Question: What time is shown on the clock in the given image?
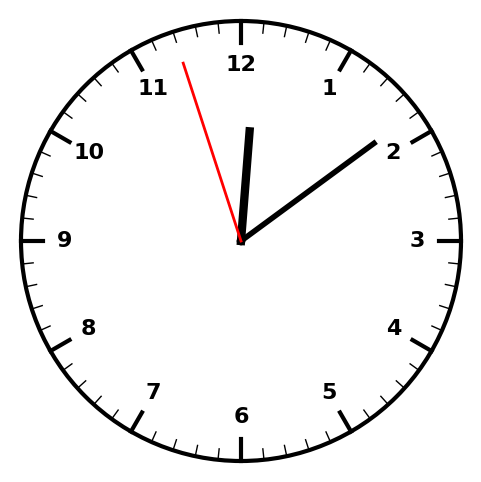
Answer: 12:08:57